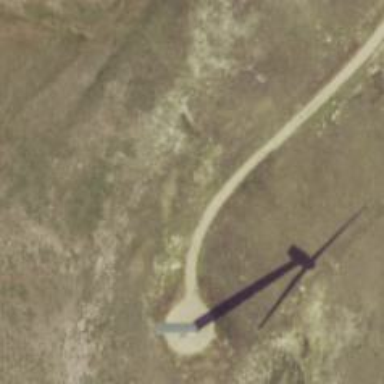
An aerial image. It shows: Road leading to wind farm area designated for service vehicles.